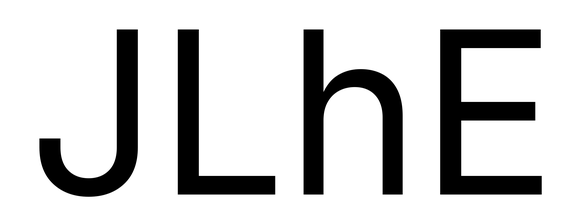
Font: Inter_Regular